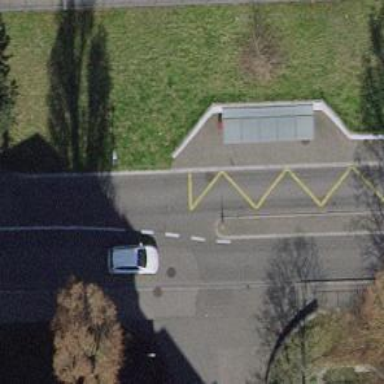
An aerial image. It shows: Bus stop with sheltered platform for public transport.